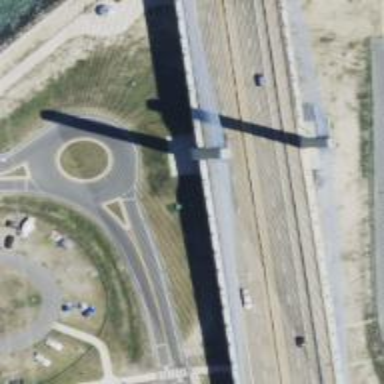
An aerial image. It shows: Bridge with supports.